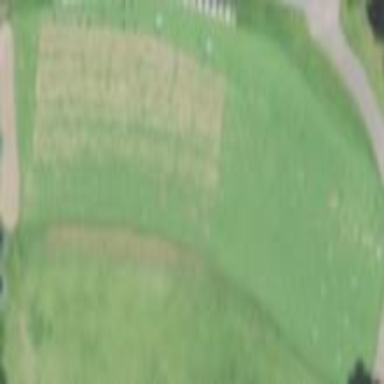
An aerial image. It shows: Grass area designated as golf tee.